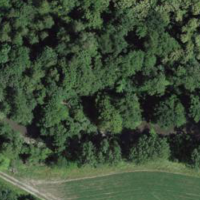
EUNIS habitat code: 44
Species observed at this site:
Aegopodium podagraria